Field crop: tomato
Growth stage: 2
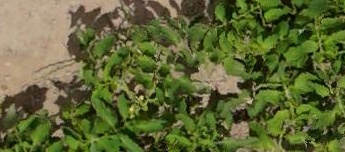
Species: tomato